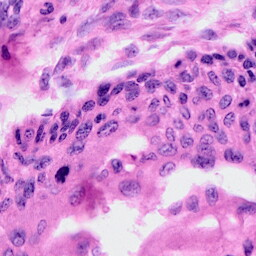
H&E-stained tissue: Cervix